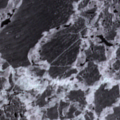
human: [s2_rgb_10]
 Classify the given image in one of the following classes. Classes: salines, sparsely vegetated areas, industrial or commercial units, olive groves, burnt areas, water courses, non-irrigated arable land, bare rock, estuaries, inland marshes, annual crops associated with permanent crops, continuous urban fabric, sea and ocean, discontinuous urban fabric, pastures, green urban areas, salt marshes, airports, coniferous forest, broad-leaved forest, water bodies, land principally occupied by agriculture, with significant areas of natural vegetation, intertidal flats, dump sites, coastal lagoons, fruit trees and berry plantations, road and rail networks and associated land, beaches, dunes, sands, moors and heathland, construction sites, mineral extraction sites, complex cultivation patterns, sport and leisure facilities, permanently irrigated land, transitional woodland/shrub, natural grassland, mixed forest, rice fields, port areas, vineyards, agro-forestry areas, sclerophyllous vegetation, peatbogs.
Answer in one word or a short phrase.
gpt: sea and ocean